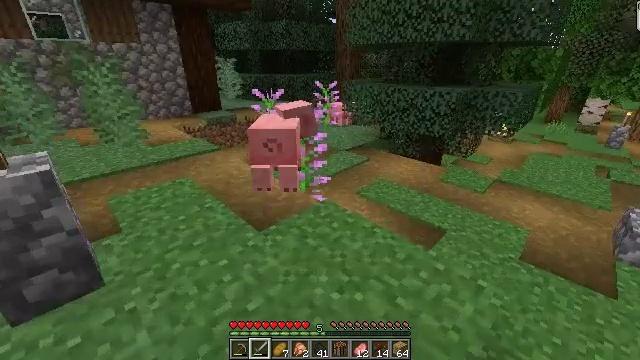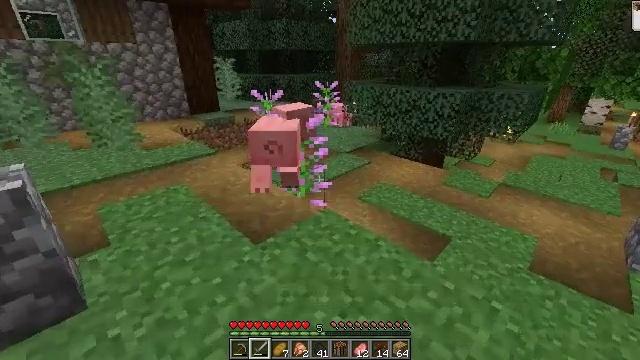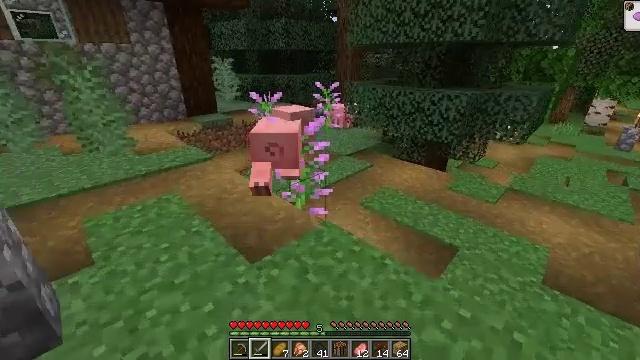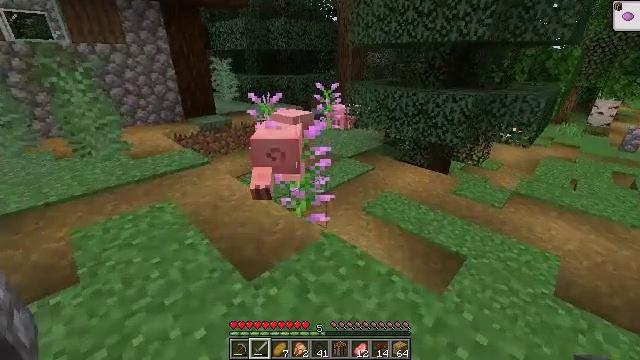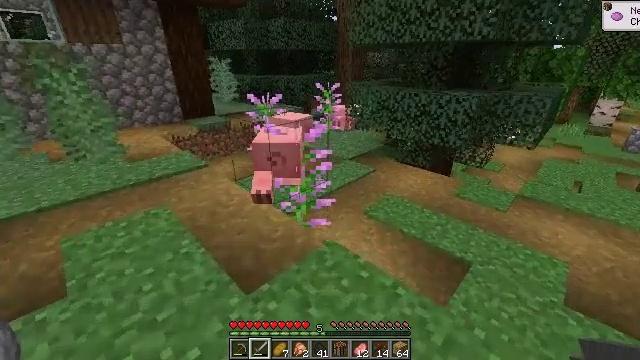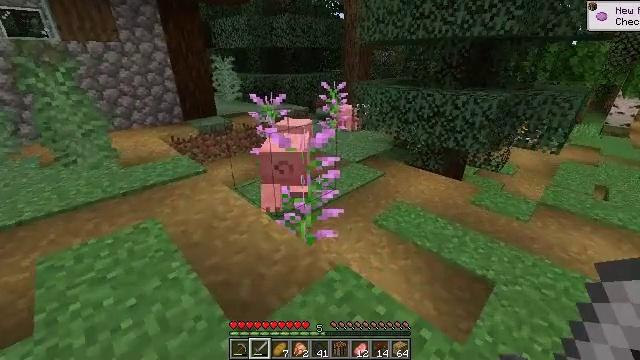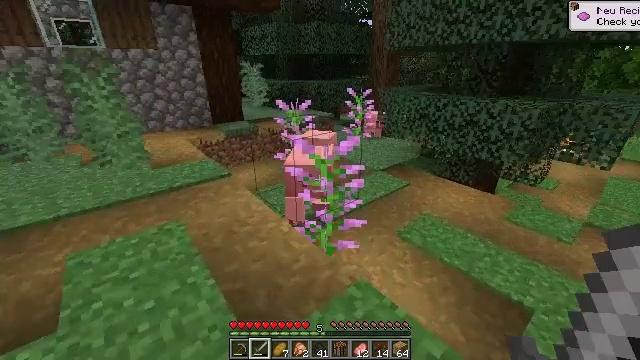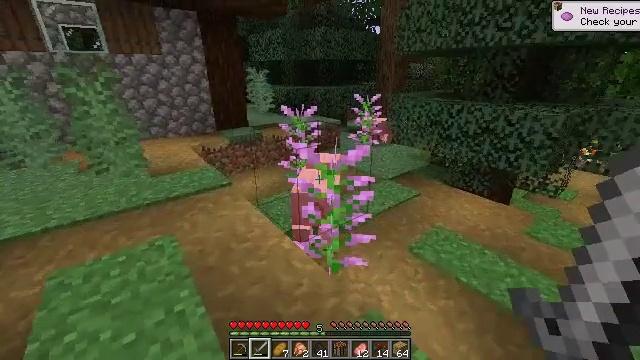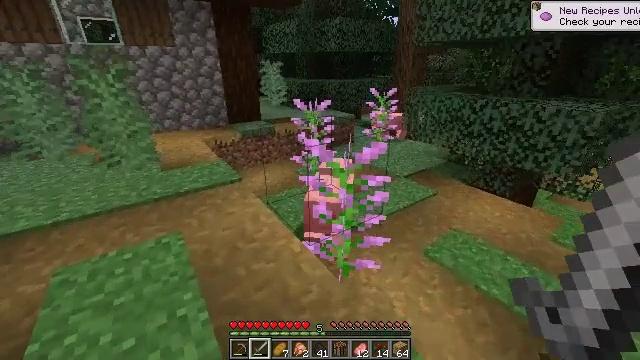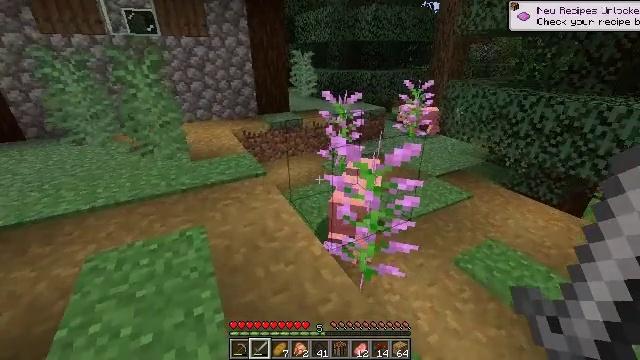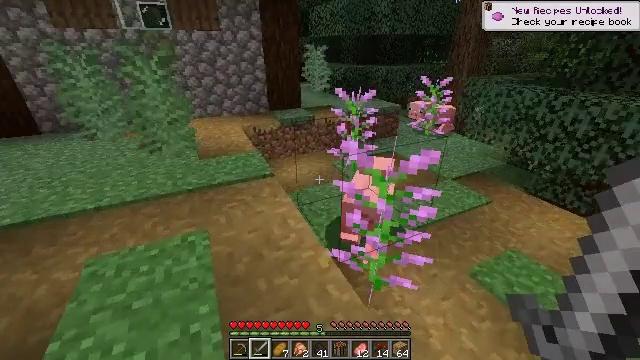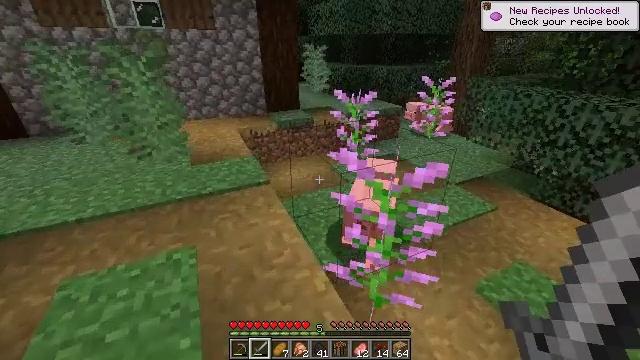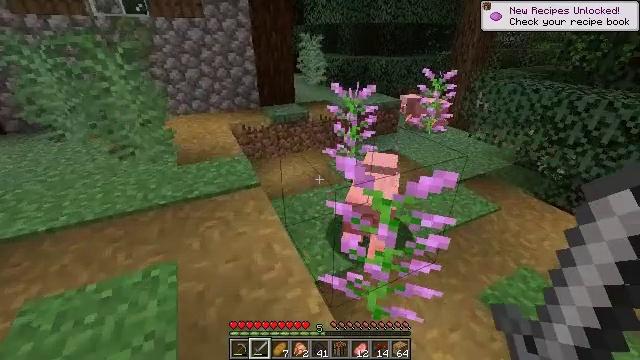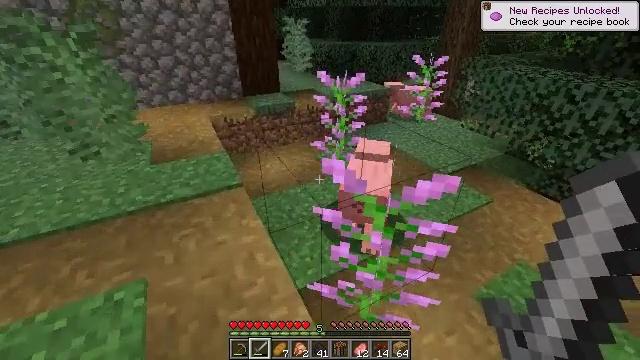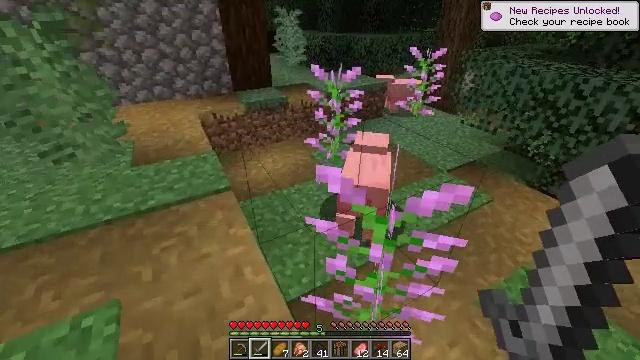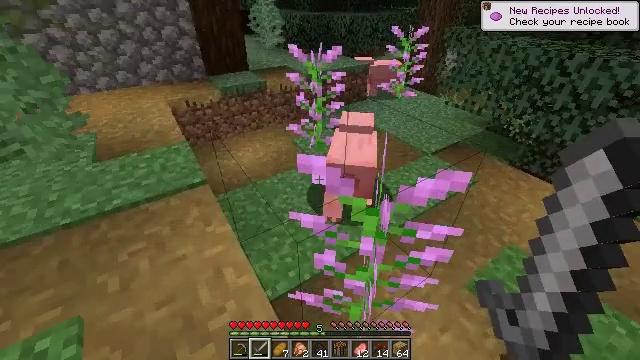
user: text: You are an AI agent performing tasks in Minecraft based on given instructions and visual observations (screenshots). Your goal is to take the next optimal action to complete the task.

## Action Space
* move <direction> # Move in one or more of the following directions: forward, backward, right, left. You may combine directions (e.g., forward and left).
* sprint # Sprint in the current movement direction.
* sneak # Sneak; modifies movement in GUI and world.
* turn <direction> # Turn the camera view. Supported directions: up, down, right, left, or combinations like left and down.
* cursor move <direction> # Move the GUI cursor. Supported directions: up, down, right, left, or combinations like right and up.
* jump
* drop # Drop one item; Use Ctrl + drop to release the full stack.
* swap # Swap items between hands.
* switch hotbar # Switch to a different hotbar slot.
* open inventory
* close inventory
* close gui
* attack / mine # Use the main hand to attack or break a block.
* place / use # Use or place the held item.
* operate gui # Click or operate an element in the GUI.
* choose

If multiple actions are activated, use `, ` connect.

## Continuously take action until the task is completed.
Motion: motion action
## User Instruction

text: Remove the lilac from its place.
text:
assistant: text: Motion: move forward
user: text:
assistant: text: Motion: move forward
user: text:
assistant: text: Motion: move forward
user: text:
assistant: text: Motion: move forward
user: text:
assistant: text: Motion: move forward, turn left
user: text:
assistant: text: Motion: move forward, turn left and up
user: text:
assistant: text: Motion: move forward, turn left and up
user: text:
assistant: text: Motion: move forward, turn left and down
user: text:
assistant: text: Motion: move forward, turn left and down
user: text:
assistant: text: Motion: move forward, turn left and down
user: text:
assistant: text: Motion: move forward
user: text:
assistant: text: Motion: move forward, turn down
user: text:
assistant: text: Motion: move forward, turn right and down
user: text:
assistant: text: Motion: move forward, turn right and down
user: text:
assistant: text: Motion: move forward, turn right and down
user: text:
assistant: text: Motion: move forward, turn right
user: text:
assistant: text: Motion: move forward, turn right and down
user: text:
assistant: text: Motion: move forward, turn right
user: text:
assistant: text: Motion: move forward, turn right
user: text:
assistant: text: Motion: move forward, turn right and up
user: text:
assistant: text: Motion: move forward, turn right and up
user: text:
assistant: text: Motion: move forward, turn right and up
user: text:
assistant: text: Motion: move forward
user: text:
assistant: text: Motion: move forward
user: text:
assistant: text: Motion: move forward, turn up, attack / mine
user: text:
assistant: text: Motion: move forward, attack / mine
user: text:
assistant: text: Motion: move forward, turn left and up, attack / mine
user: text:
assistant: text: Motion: move forward, turn left and up
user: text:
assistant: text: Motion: move forward, attack / mine
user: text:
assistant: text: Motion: move forward, attack / mine